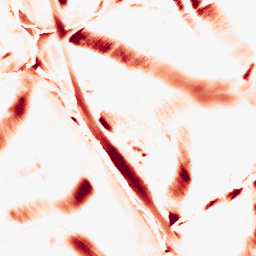
Category: morphological
Decomposition family: morphological_diamond
Decomposition parameters: operation: opening
radius: 20
Upsampling method: bicubic_16x
Upsampling parameters: scale: 16
Upsampling scale: 16